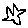
Label: star